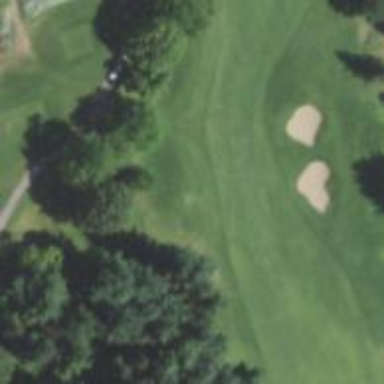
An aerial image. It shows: View of golf hole.